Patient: sex M, age 40
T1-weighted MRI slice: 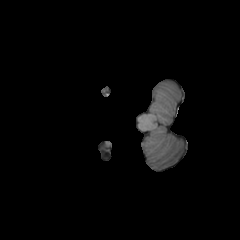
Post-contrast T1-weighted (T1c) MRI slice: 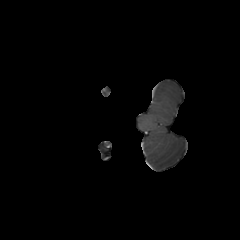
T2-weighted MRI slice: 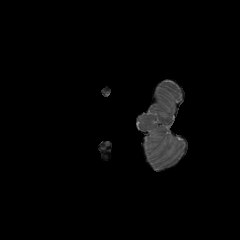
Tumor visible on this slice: no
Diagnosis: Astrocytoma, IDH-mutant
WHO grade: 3